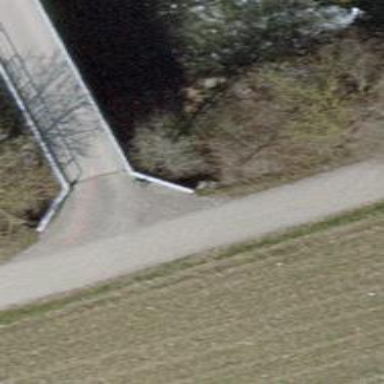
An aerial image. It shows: Asphalt track with grade1 quality. It is designed for agricultural vehicles.